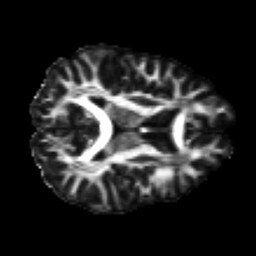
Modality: FA
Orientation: axial
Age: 24
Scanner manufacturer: siemens
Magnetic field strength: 3 T
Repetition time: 4.52 s
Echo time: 0.084 s